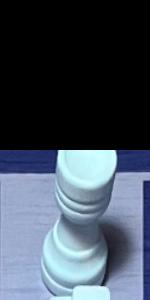
Label: Rook_White